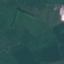
Land use / land cover class: Pasture